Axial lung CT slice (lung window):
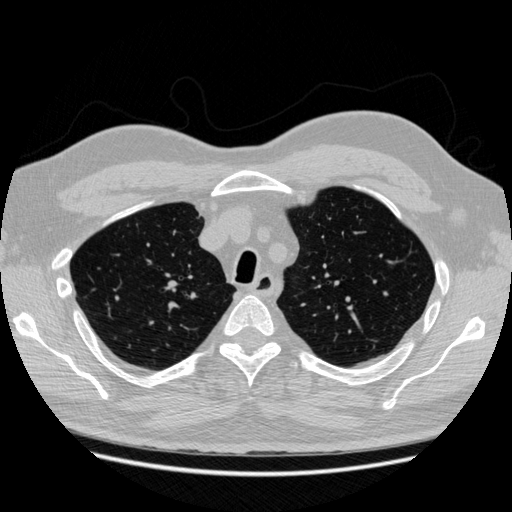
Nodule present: no